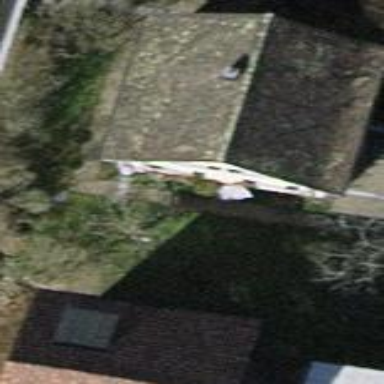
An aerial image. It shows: Detached building.